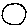
Label: circle